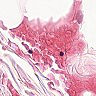
Metastatic tissue present: no